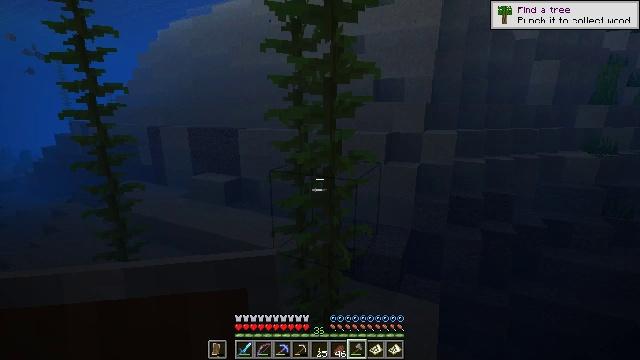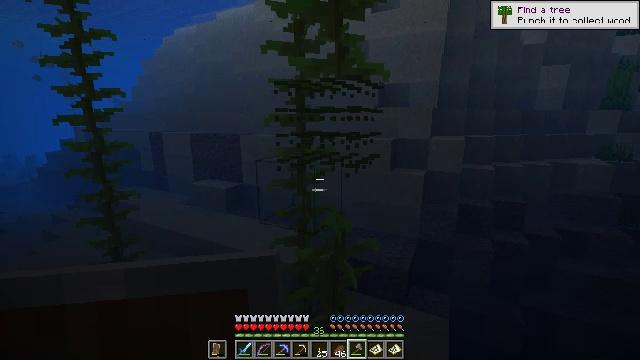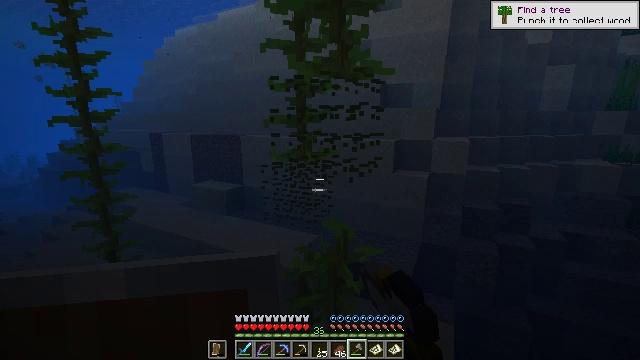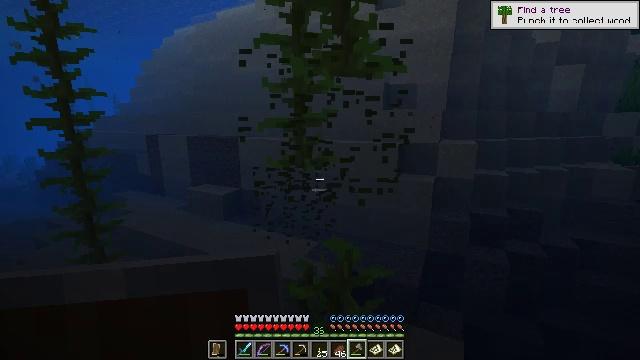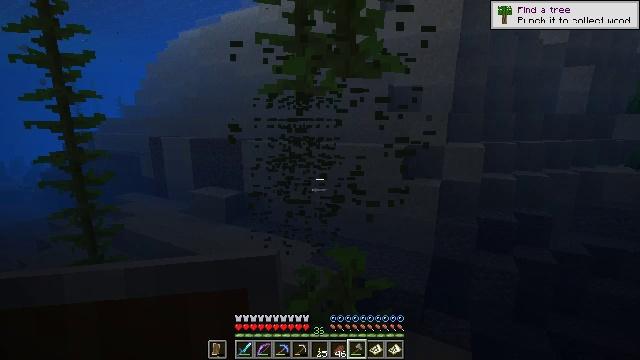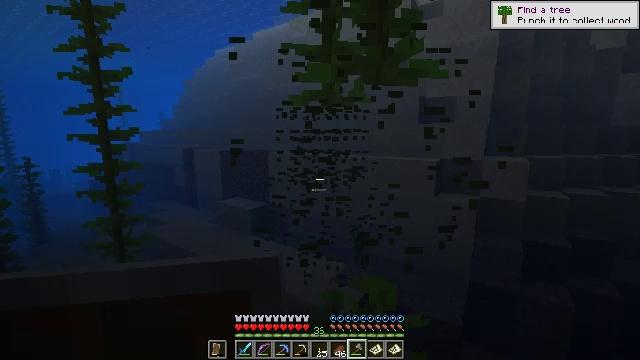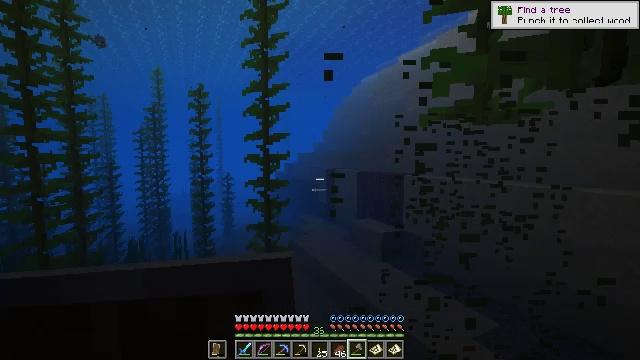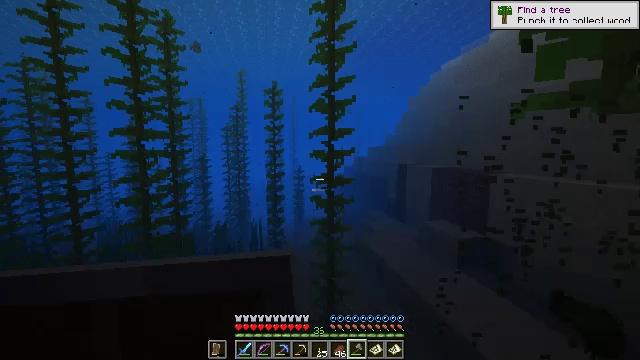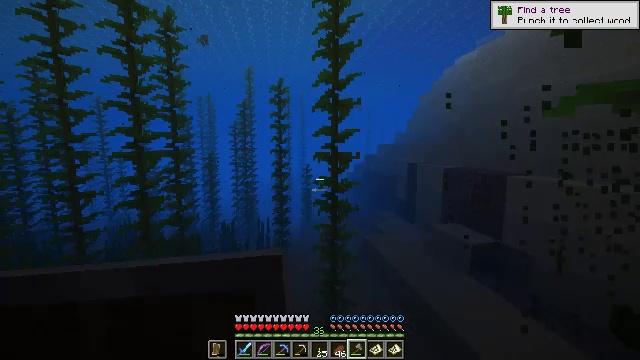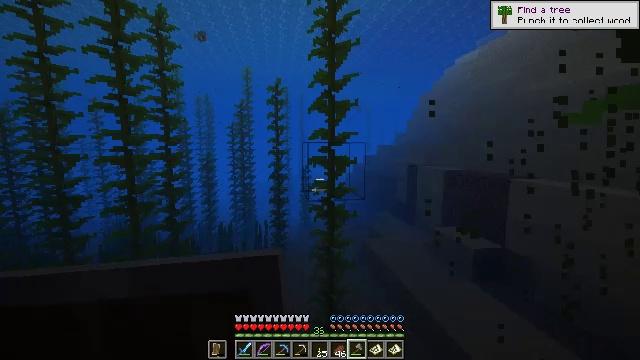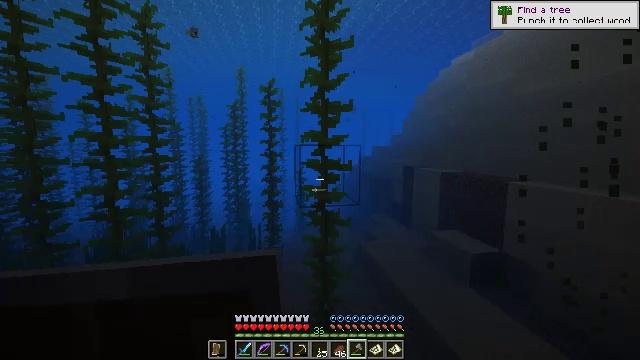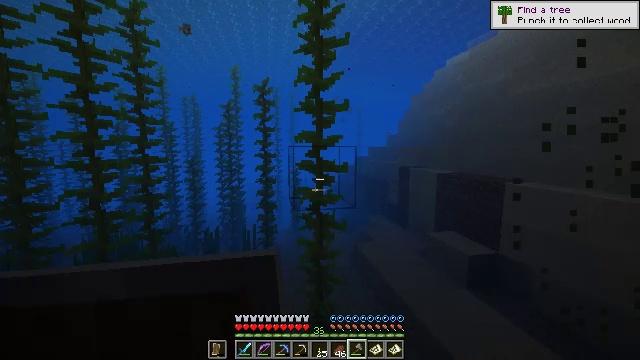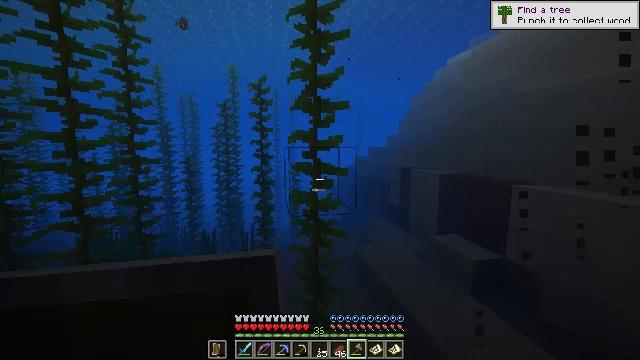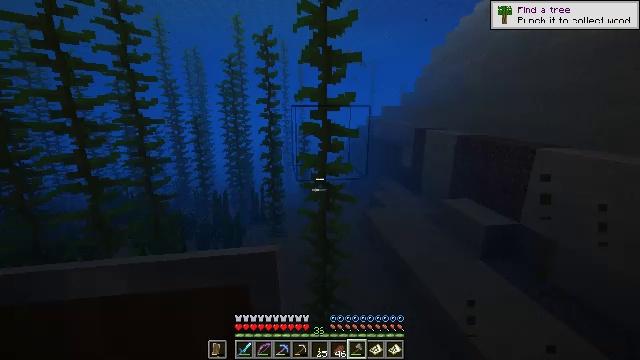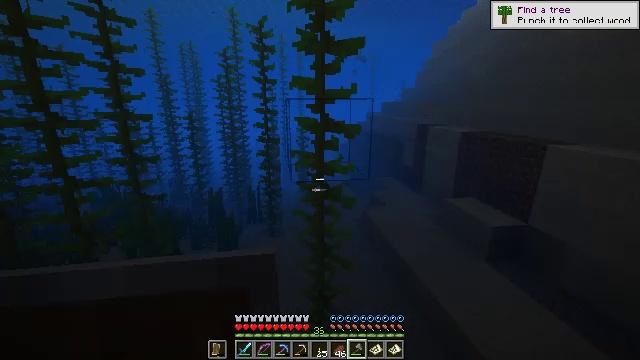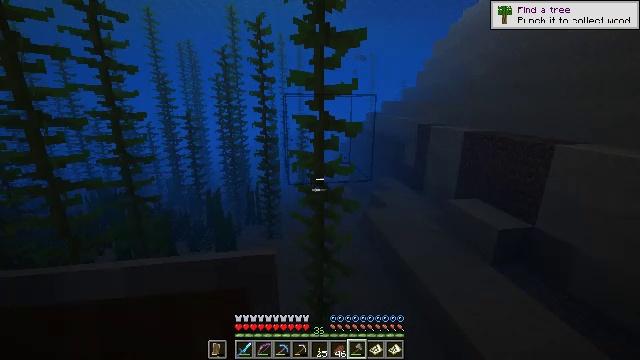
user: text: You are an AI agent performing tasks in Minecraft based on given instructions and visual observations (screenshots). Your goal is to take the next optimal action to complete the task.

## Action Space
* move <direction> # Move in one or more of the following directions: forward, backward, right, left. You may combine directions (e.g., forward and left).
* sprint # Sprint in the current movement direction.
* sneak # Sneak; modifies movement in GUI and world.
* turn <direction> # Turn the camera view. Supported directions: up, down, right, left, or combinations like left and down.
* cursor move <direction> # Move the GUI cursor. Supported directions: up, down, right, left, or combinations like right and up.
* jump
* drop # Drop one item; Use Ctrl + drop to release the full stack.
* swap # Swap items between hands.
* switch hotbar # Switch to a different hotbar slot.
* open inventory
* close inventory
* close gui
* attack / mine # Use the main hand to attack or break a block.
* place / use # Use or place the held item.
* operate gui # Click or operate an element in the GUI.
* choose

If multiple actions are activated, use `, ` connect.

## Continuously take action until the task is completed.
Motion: motion action
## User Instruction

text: Break the kelp plant in the ocean.
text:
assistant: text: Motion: move forward, turn up, attack / mine, jump
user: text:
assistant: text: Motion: move forward, attack / mine, jump
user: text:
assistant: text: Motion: move forward, attack / mine, jump
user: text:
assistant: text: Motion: move forward, attack / mine
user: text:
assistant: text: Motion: move forward, turn left and up, jump
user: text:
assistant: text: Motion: move forward, turn left and up, jump
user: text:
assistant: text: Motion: move forward, turn left and down, jump
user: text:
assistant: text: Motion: move forward, turn left, jump
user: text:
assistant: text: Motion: move forward
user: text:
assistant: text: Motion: move forward
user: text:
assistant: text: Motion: move forward
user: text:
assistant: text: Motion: move forward
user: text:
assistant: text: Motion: move forward, turn left and down
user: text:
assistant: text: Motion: move forward
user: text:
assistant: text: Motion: move forward
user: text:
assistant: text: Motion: move forward
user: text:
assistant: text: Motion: move forward, attack / mine
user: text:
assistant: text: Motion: move forward, turn left, attack / mine
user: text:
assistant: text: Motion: move forward, turn left and up, jump
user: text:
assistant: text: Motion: move forward, turn left and up, jump
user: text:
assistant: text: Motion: move forward, turn left
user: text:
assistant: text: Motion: move forward
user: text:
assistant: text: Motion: move forward
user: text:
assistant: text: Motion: move forward
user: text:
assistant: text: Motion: move forward, turn left and down
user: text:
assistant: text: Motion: move forward, turn left and down
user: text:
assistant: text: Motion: move forward, attack / mine
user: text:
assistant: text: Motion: move forward, turn right and up
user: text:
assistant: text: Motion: move forward, turn right
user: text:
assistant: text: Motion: move forward, jump